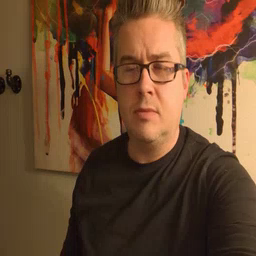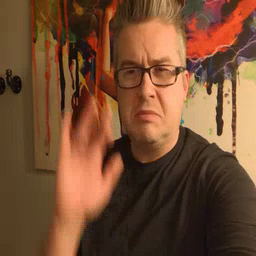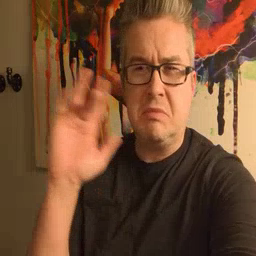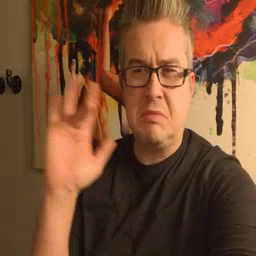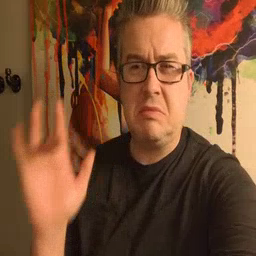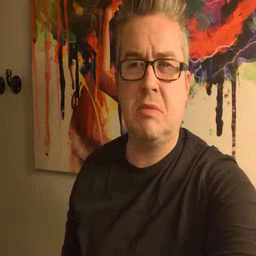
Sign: yucky